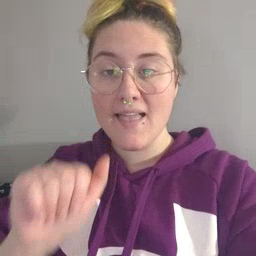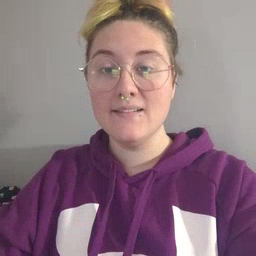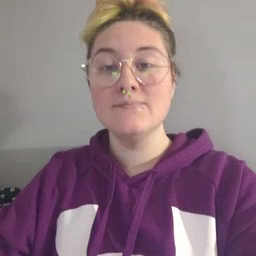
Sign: bye